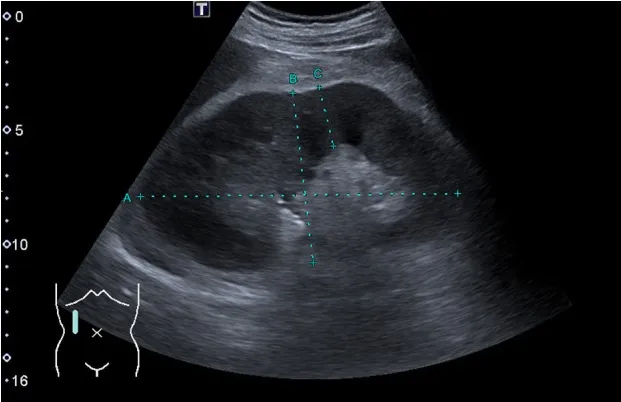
Renal ultrasound findings. Sagittal view of the right kidney showing a normal-sized kidney with swollen parenchyma measuring 26 mm (ref. range: 13-18 mm).
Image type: radiology (ultrasound)